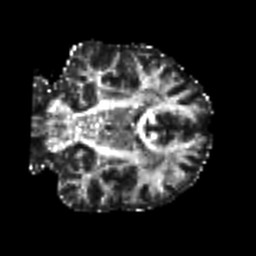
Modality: FA
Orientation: coronal
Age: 30
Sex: male
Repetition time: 8.4 s
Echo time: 0.09 s